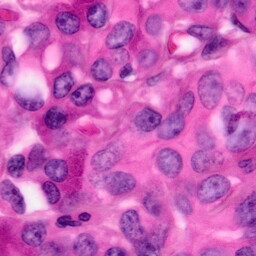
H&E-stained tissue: Pancreatic